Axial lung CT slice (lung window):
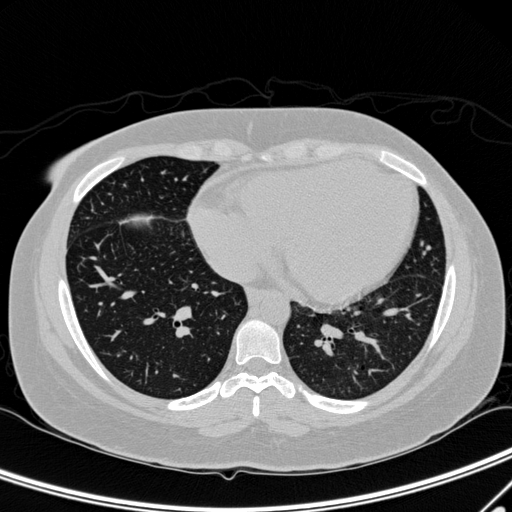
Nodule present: no